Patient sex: M
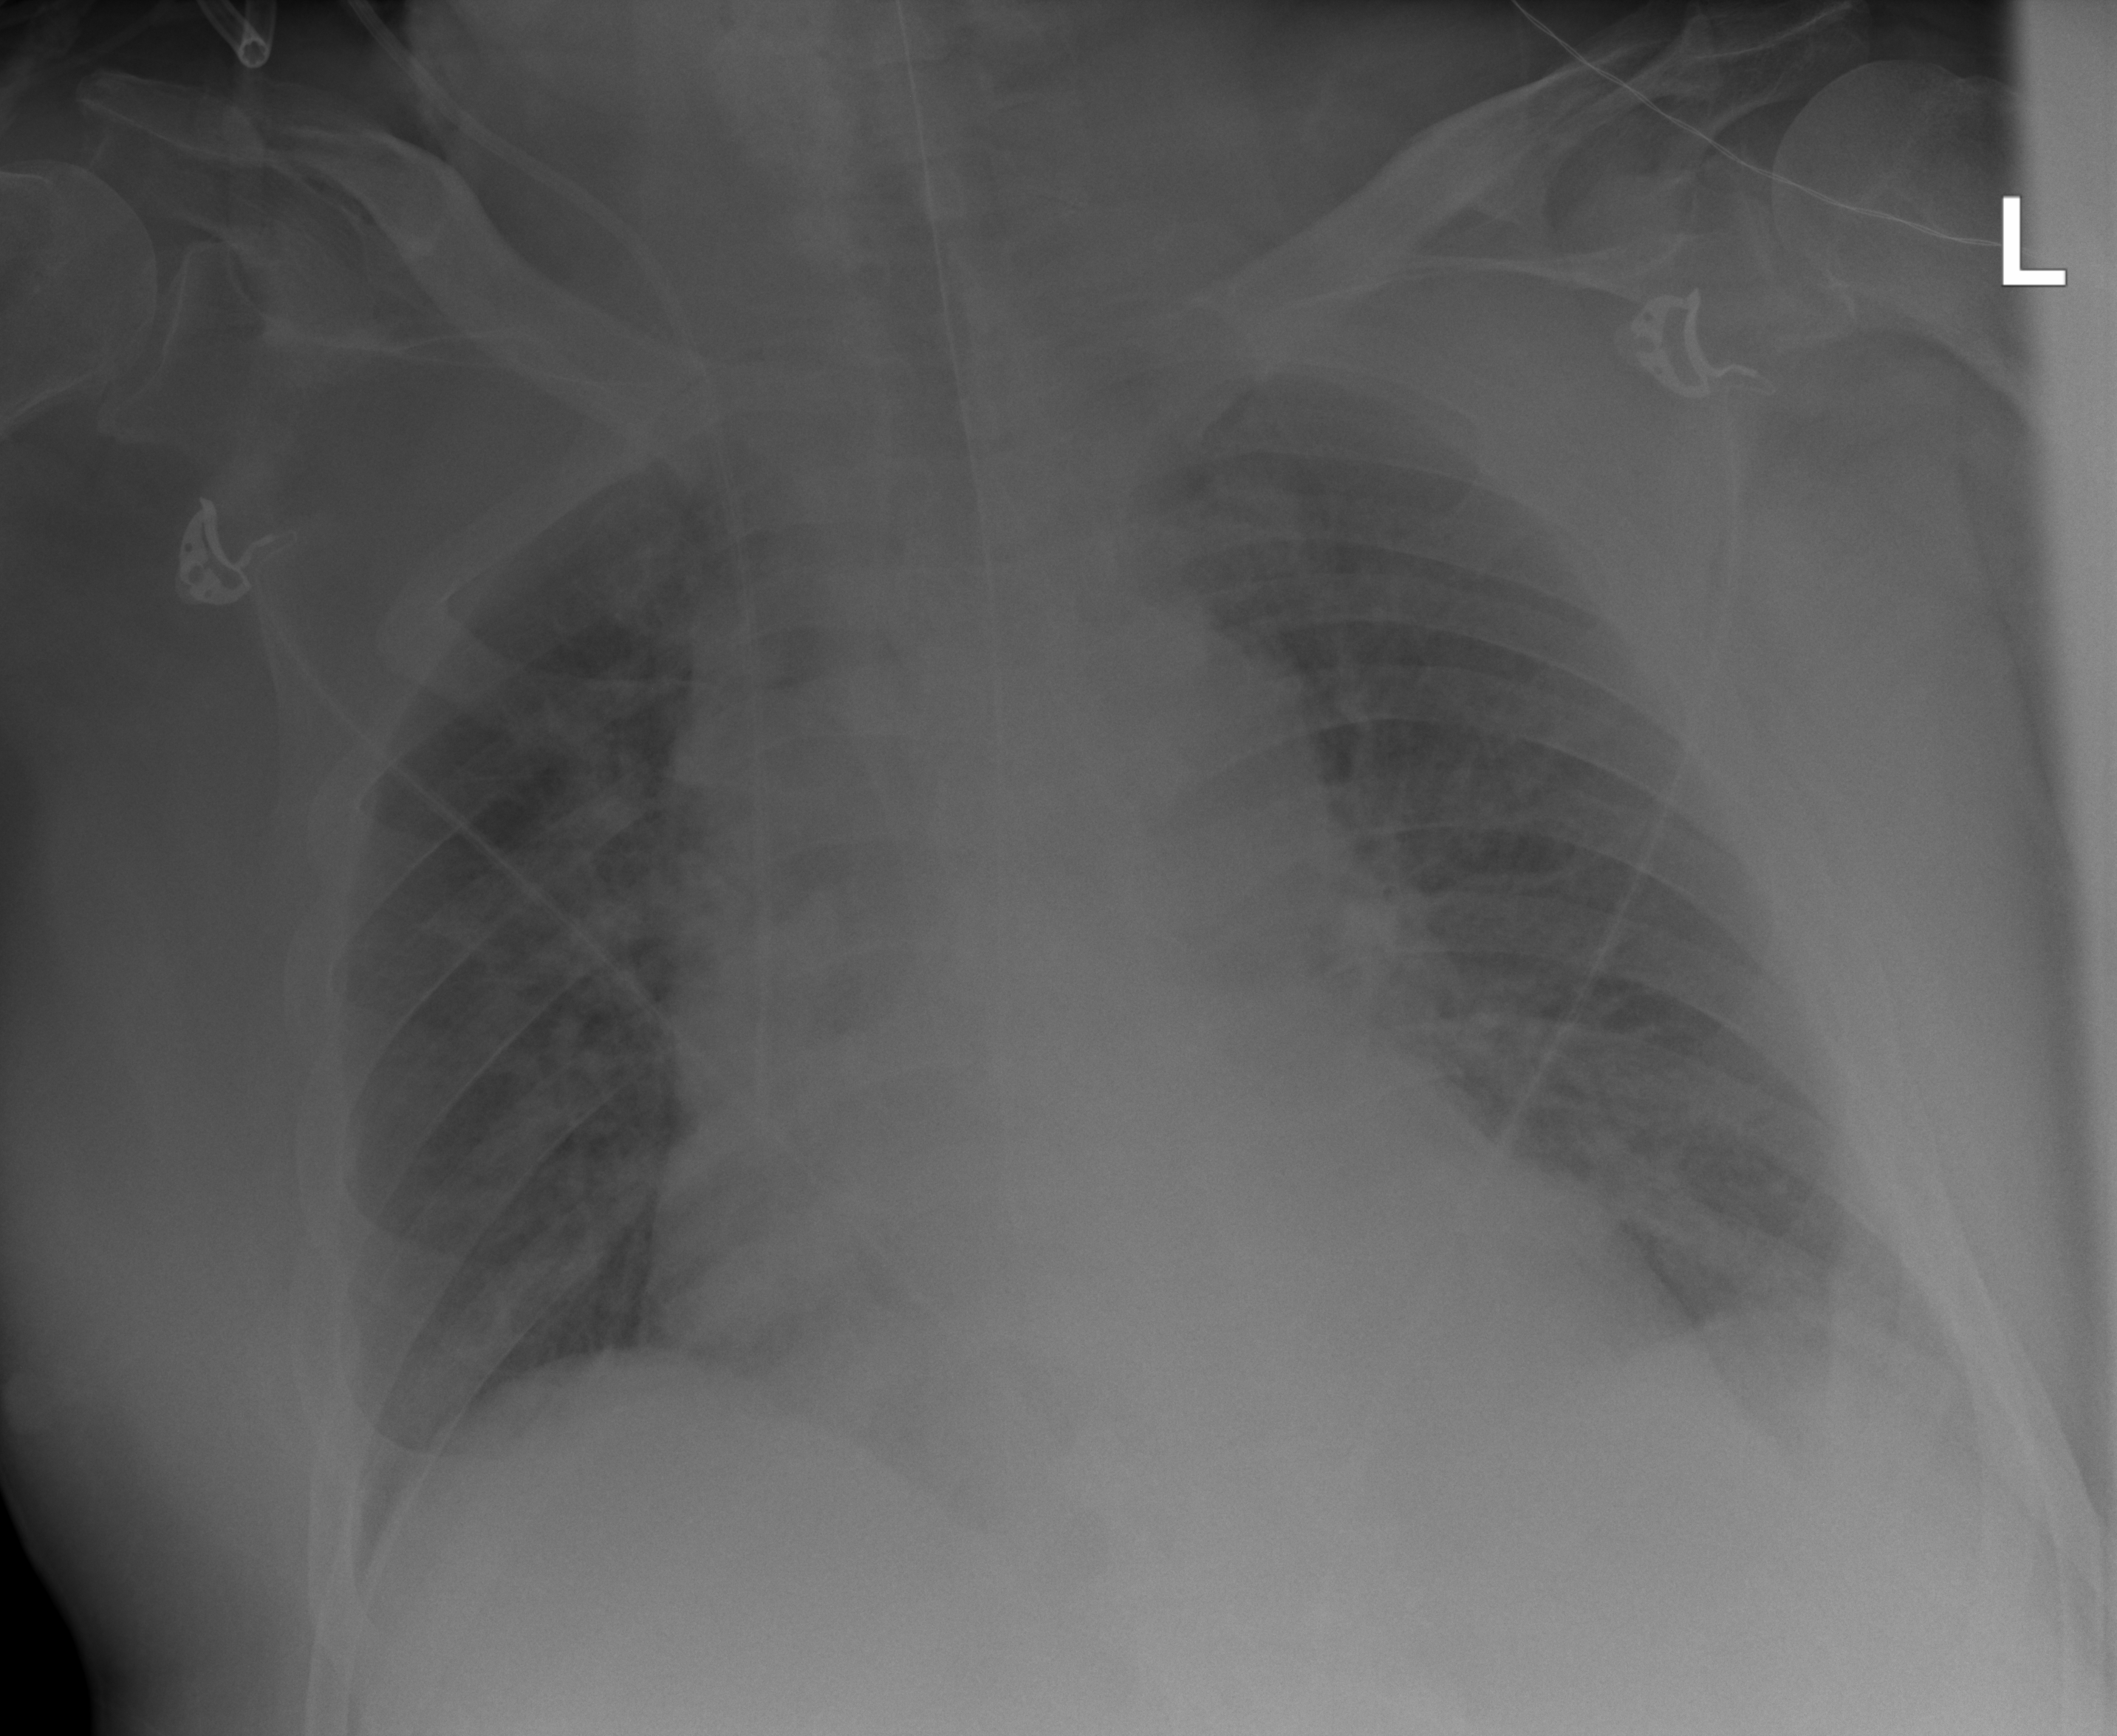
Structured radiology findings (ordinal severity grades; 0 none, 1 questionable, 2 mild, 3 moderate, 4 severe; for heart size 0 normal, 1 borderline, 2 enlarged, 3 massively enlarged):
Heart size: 2
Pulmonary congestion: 2
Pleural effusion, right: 2
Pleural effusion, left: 2
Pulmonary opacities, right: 2
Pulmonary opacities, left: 2
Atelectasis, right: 2
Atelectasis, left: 2